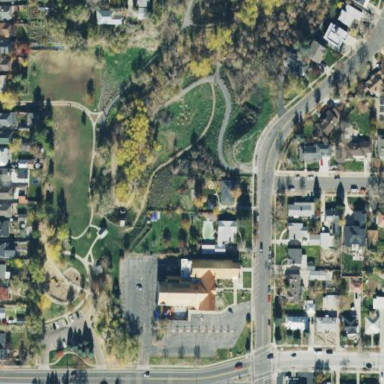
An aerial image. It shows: Park.